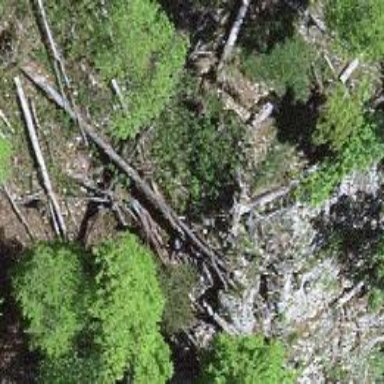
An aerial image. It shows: Natural cliff.